Field crop: tomato
Growth stage: 1
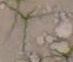
Species: cyperus